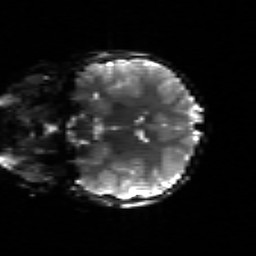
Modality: sbref
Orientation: coronal
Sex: male
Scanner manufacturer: siemens
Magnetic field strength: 3 T
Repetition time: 5 s
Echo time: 0.071 s